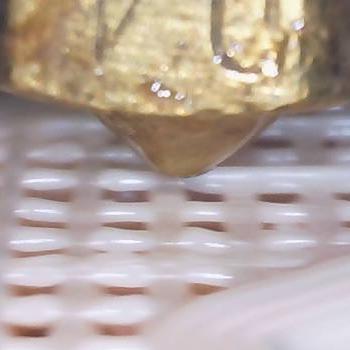
Flow rate: 66%